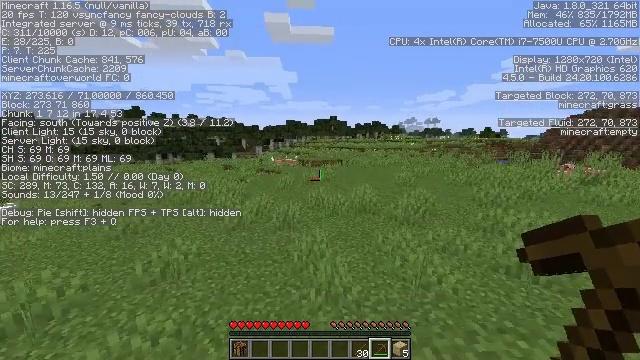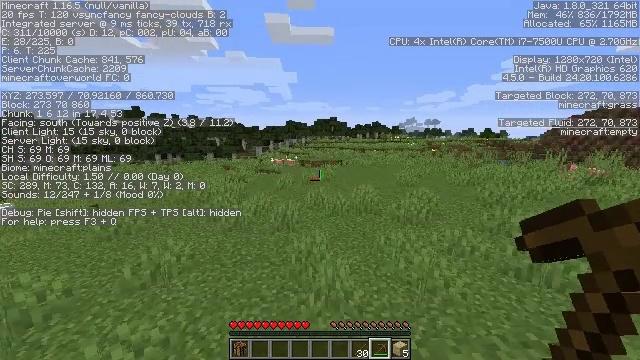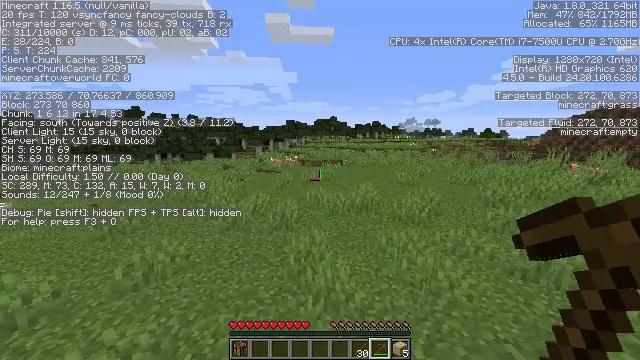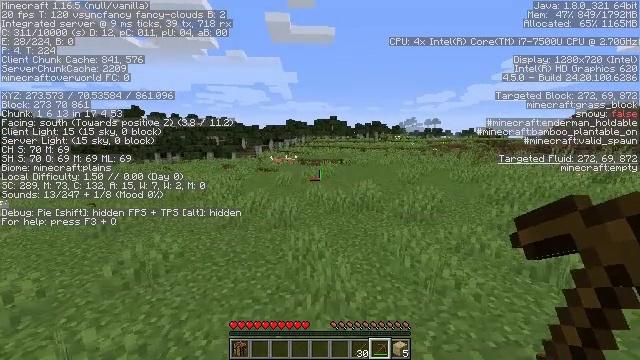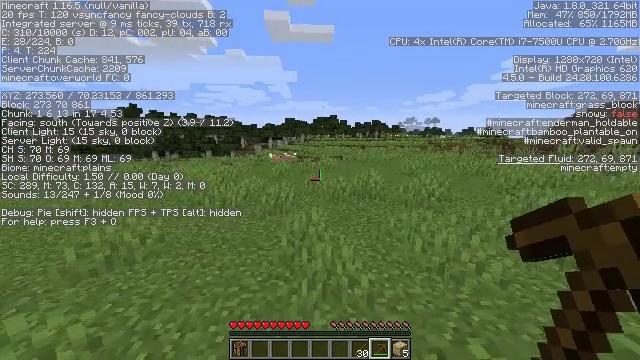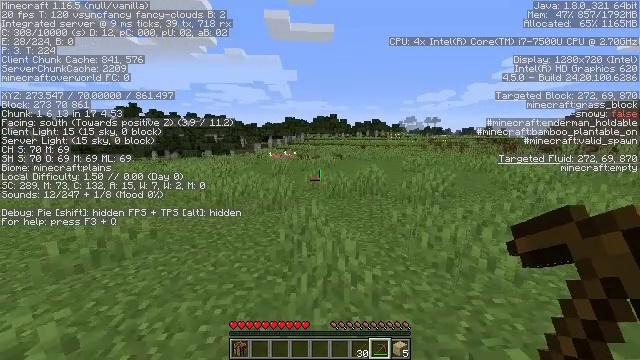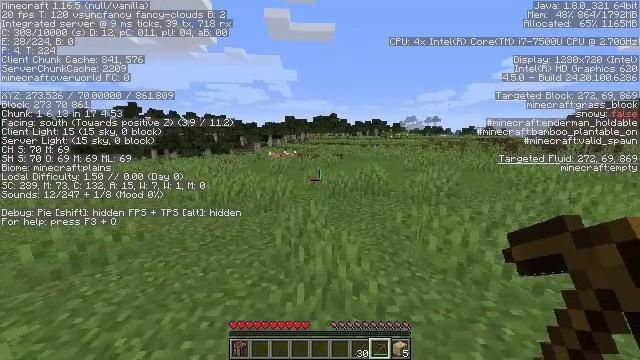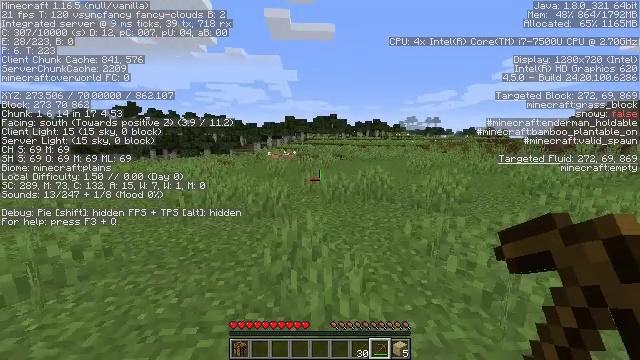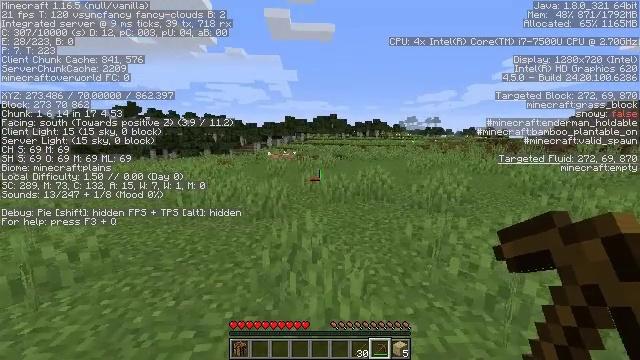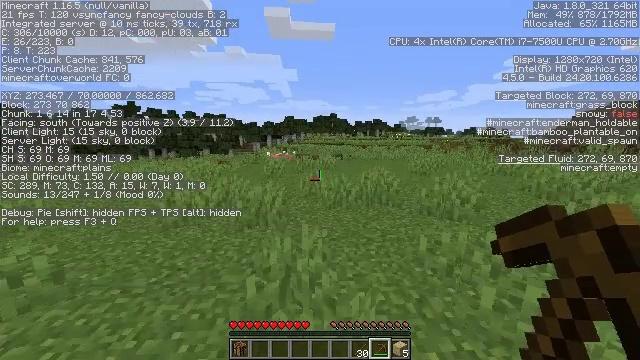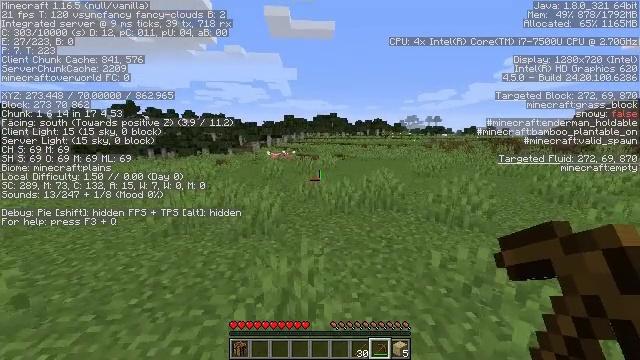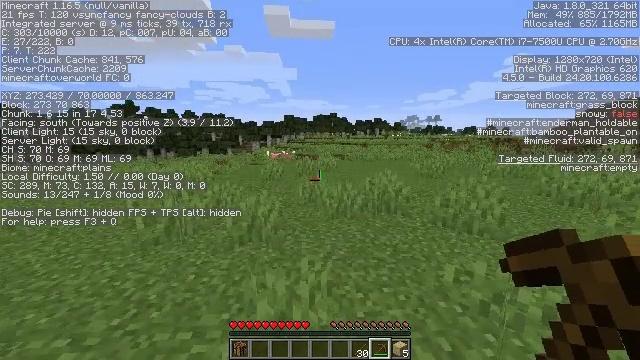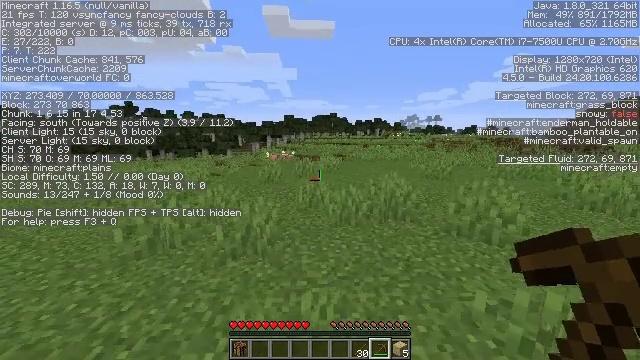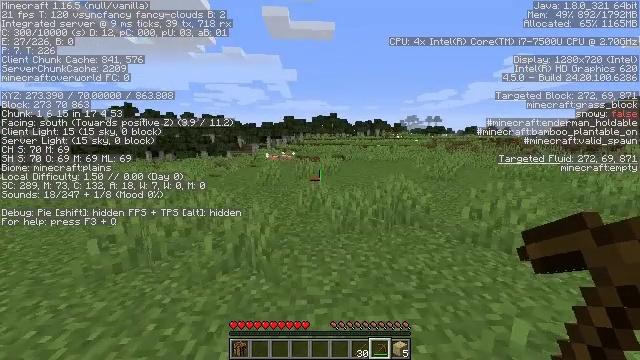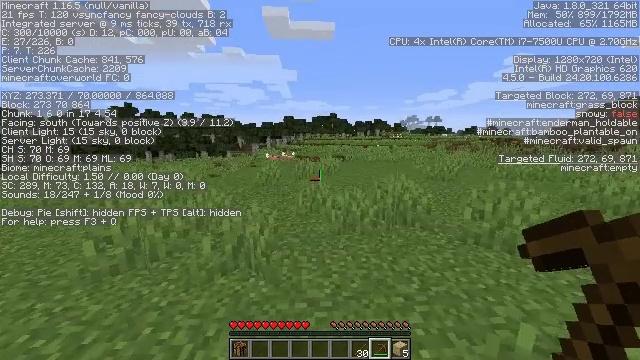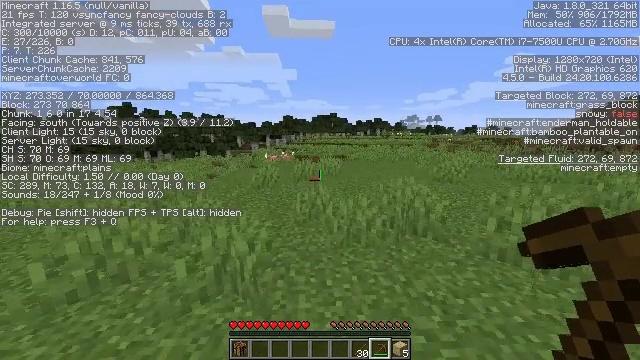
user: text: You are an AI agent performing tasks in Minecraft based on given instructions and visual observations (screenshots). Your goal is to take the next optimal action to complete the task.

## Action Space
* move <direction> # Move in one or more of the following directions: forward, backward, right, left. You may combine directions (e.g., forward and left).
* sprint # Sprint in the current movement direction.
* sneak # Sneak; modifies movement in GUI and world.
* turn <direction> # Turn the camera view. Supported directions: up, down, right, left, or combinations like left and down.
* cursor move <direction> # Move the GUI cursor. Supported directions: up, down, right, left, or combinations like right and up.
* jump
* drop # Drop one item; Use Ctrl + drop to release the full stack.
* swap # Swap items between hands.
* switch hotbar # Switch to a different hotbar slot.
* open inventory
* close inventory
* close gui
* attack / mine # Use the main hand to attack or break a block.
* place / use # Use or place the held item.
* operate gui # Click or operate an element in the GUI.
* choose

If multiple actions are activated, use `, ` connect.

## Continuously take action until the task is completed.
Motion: motion action
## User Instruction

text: Collect the grass block using a shovel.
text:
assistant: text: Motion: move forward, sprint
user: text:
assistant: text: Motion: move forward, sprint
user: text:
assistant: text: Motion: move forward, sprint
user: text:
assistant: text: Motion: move forward, sprint
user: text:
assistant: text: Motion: move forward, sprint
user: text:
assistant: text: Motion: move forward, sprint
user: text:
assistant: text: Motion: move forward, sprint
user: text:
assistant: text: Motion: move forward, sprint
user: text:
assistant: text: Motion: move forward, sprint
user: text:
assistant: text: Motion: move forward, sprint
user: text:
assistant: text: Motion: move forward, sprint
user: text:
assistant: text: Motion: move forward, sprint
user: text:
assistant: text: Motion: move forward, sprint
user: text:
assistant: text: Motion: move forward, sprint
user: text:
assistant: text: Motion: move forward, sprint
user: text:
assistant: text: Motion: move forward, sprint
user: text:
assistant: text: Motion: move forward, sprint
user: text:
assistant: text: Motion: move forward, sprint
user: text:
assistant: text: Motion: move forward, sprint
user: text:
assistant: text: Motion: move forward, sprint
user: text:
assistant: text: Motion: move forward, sprint
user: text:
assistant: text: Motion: move forward, sprint
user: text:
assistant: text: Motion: move forward, sprint
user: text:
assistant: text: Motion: move forward, sprint
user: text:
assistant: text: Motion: move forward, sprint
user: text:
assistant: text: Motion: move forward
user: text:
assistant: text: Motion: move forward
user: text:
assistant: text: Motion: move forward
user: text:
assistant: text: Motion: move forward
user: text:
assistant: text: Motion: move forward